Question: I have an iOS app where the main screen is a UICollectionViewController. When selecting an Item from the collection view the view is pushed to a detail view of the item. In the detail view I built a drawer/slider that moves out from the side. In order to get the view to look the way I wanted I hid the default navigation bar and inserted one via storyboards.

I ran into an issue that when hiding the default navigation bar you lose the back button functionality that comes with using a navigation controller. I worked around this by adding a button where the back button would have been (the image above is shown without the button). Now I use the line of code below to move back to the collection view.
'''
[self.navigationController popToRootViewControllerAnimated:YES];
'''
It works the way I want it except that I lose my Navigation Bar when I return to the collection view. Does anyone have any thoughts on how to fix this? Thanks in advance!
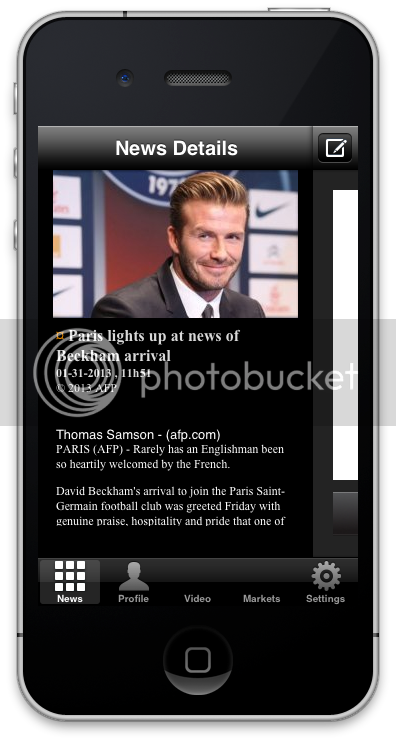
Answer: In viewWillAppear of your rootViewControler
'''
-(void)viewWillAppear:(BOOL)animated{
[self.navigationController setNavigationBarHidden:NO];
}
'''